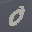
Label: 0